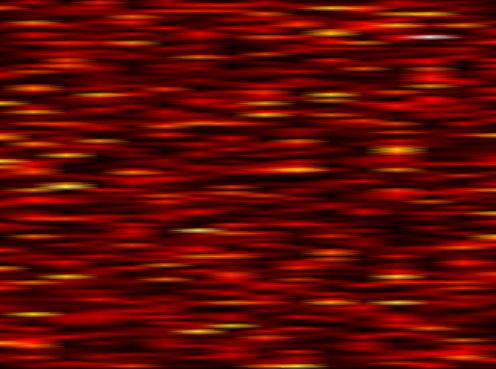
Label: WOLA